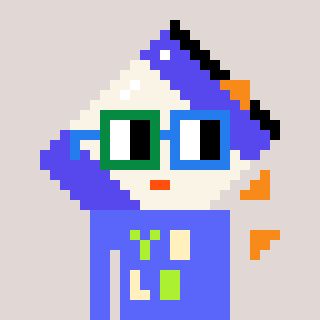
a pixel art character with square green and blue glasses, a chips-shaped head and a purple-colored body on a warm background